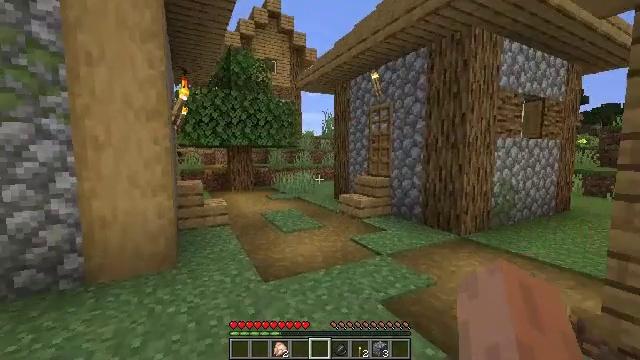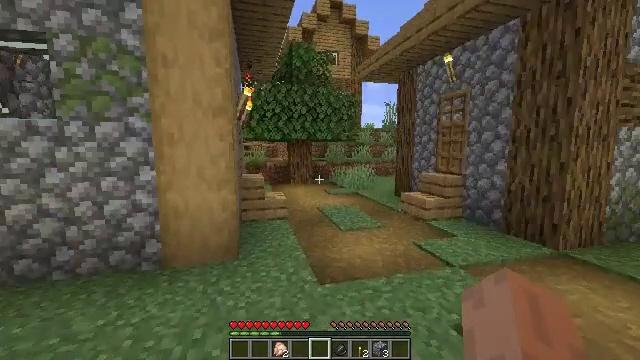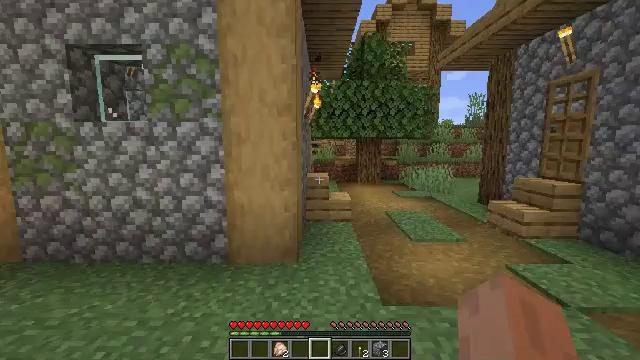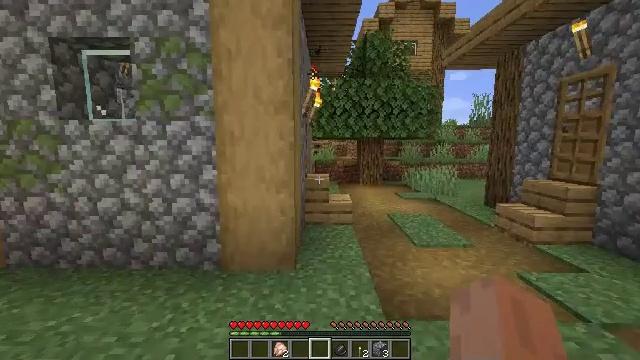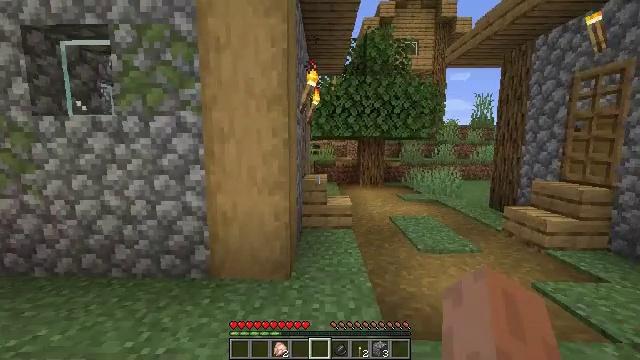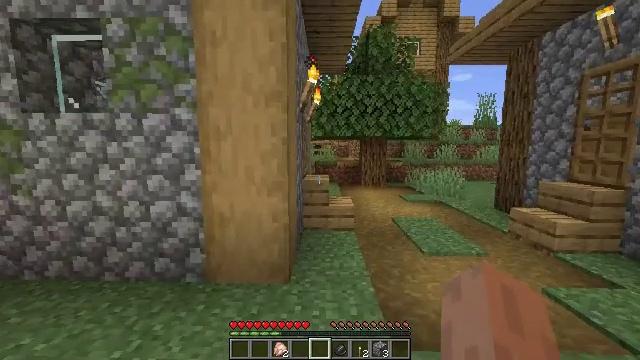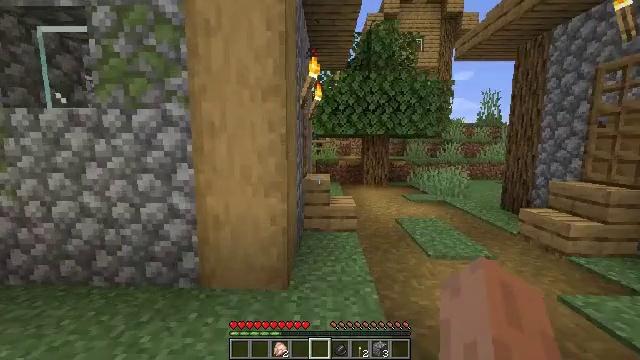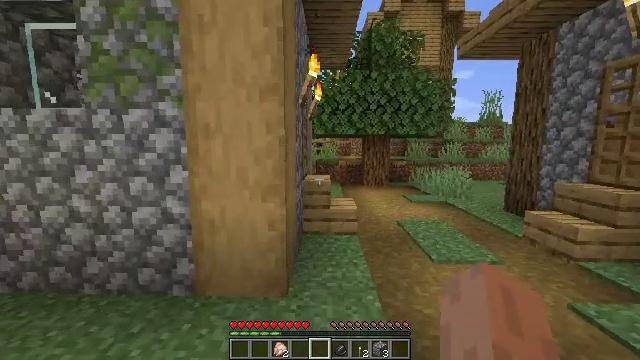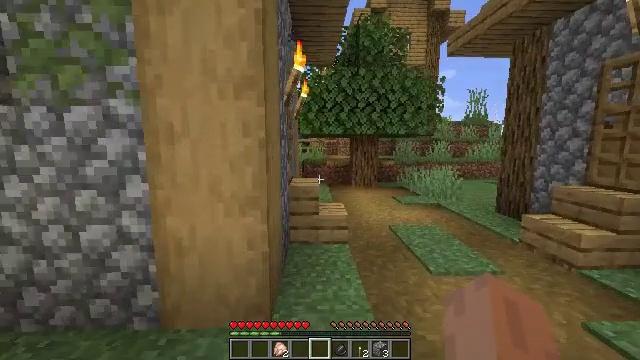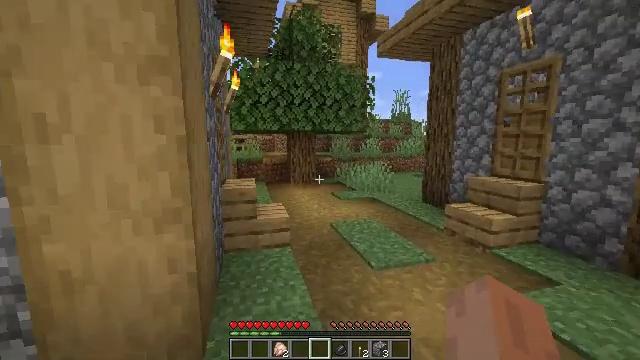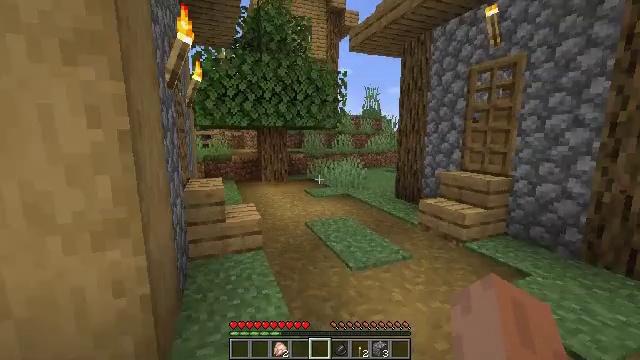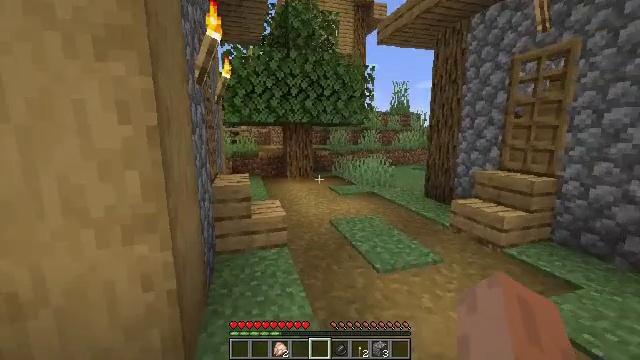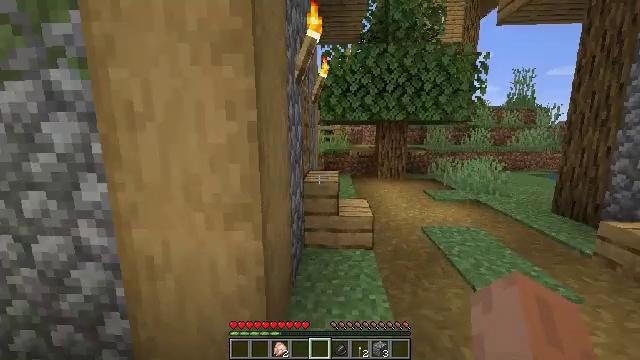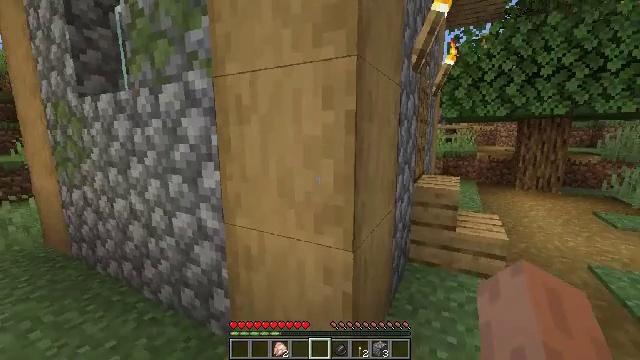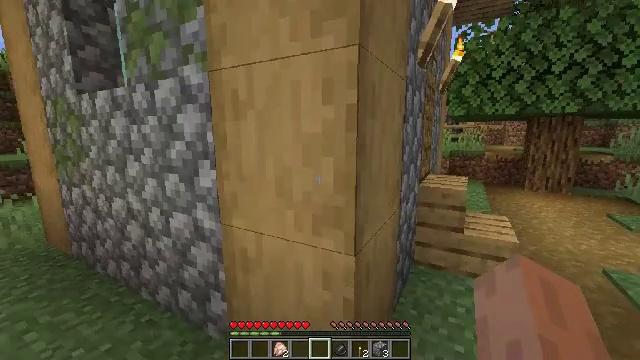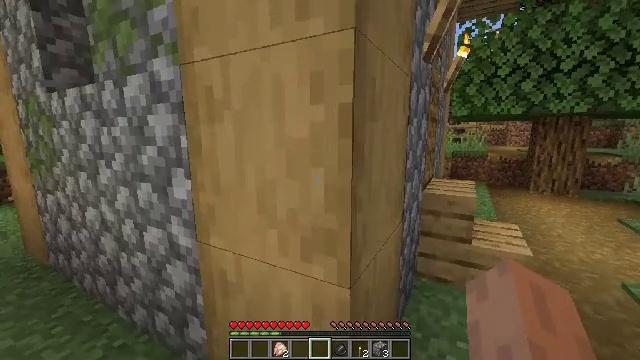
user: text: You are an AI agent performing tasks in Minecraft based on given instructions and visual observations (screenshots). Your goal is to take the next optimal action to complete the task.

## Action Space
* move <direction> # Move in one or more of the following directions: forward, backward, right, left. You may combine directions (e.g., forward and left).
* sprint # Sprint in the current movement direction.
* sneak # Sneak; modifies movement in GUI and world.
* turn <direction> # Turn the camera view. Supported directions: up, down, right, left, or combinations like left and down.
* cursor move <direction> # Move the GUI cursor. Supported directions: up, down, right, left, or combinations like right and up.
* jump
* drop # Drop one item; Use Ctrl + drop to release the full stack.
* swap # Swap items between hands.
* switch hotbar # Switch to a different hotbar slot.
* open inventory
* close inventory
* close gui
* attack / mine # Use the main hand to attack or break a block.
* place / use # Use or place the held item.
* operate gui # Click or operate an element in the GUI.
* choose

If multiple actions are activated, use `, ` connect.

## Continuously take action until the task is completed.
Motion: motion action
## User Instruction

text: Retrieve the stripped oak log.
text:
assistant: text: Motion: move forward, turn left and down
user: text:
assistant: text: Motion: move forward, turn left
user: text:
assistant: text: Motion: move forward
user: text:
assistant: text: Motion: move forward
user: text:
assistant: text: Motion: move forward
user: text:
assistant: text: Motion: move forward
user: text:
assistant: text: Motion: move forward
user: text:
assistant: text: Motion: move forward, turn right
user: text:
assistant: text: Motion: move forward, turn right
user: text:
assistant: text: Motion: move forward, turn right
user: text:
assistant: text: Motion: move forward, turn left
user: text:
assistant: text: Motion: move forward, turn left
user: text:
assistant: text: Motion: move forward, turn left
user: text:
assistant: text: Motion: move forward, turn left
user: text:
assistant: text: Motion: no_op
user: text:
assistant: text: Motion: attack / mine
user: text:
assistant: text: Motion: turn left, attack / mine
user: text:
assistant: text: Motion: attack / mine
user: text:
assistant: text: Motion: attack / mine
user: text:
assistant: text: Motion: attack / mine
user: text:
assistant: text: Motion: attack / mine
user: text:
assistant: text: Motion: attack / mine
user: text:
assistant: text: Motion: attack / mine
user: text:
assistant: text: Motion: attack / mine
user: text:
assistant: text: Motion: attack / mine
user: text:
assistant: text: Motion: attack / mine
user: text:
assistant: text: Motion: attack / mine
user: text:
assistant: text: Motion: attack / mine
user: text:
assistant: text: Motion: attack / mine
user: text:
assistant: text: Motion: attack / mine